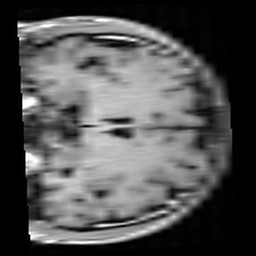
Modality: T1w
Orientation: coronal
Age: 27
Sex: male
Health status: healthy
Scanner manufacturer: siemens
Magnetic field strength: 3 T
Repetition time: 4.1 s
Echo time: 0.0085 s